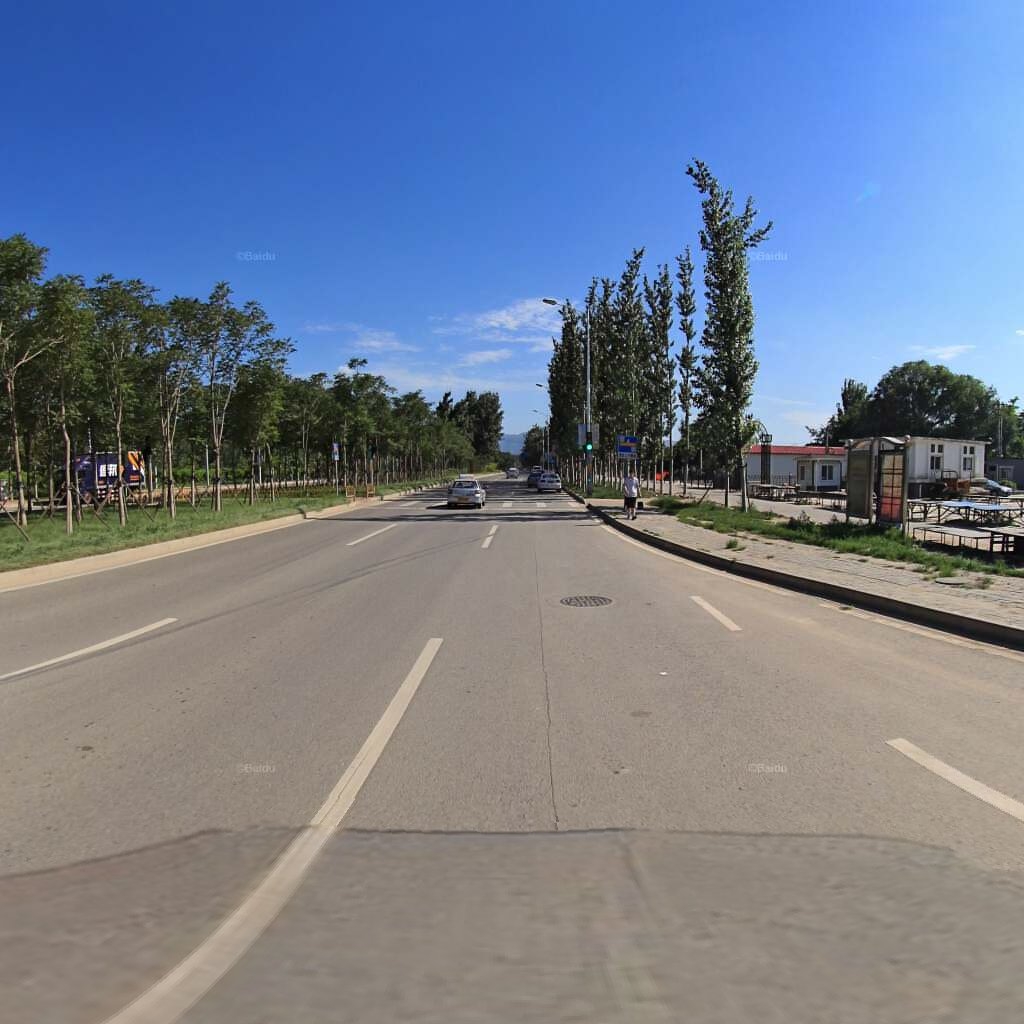
Region: Haidian
Road damage annotations: longitudinal crack, manhole cover